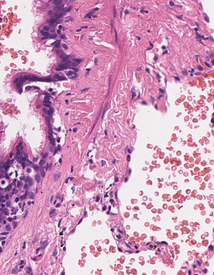
Tumor epithelial tissue: no
Tumor-associated stroma tissue: no
Normal tissue: yes